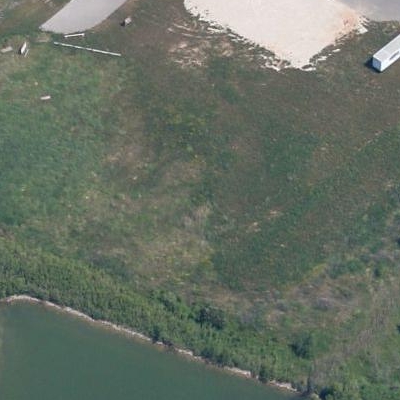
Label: Grass